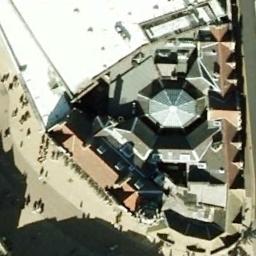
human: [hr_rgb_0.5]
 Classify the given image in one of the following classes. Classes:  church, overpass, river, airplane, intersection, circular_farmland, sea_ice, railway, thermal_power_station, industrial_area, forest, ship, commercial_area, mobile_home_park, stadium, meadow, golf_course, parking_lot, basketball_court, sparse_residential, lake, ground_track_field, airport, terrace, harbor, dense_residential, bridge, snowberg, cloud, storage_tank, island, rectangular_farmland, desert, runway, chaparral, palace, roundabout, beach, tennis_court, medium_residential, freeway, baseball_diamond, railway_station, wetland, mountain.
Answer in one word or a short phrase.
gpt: church